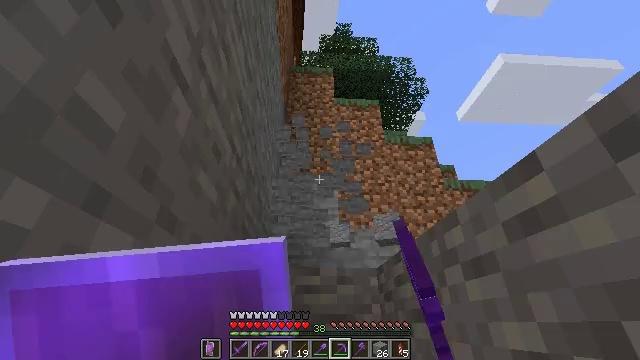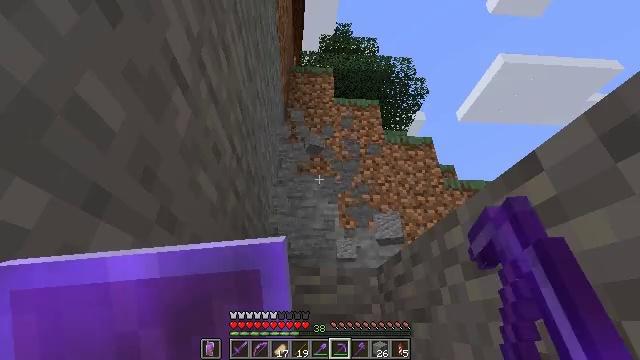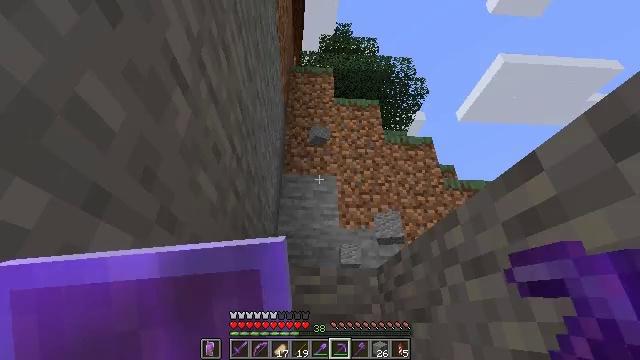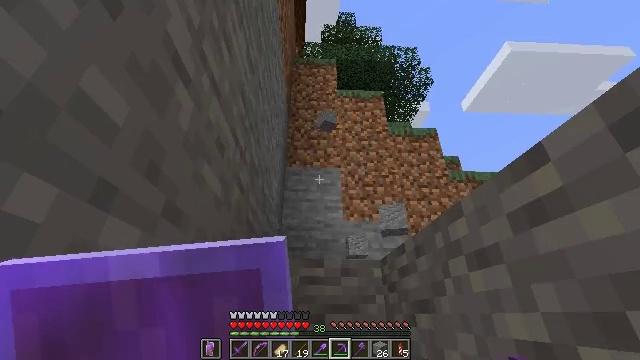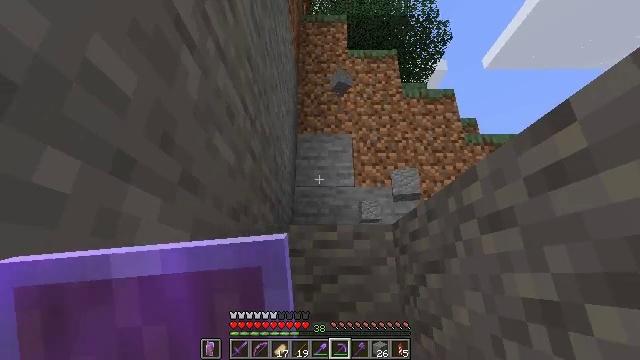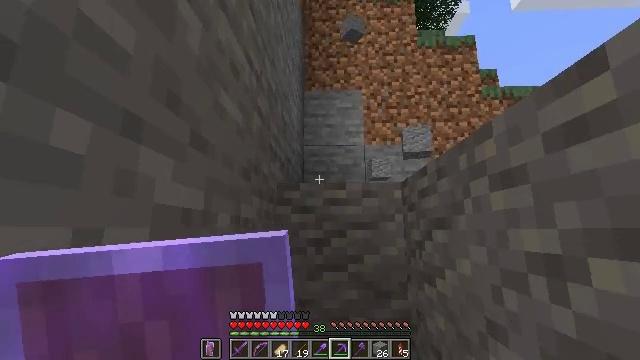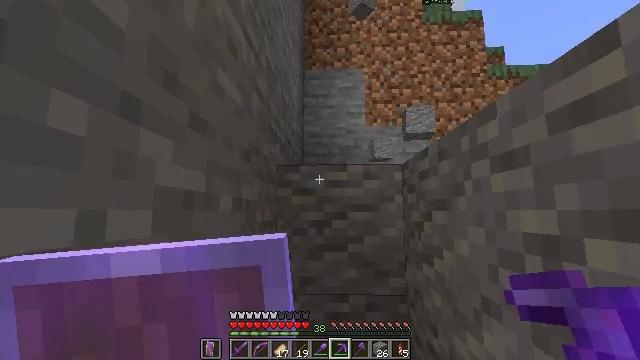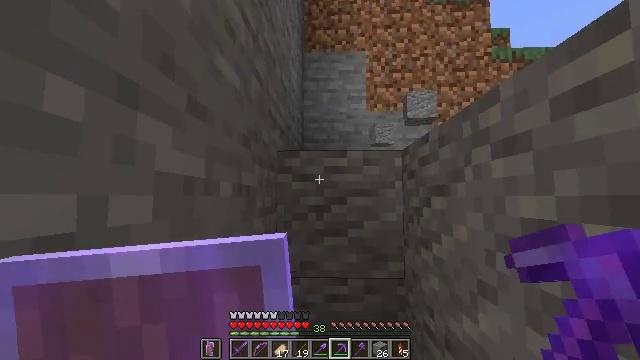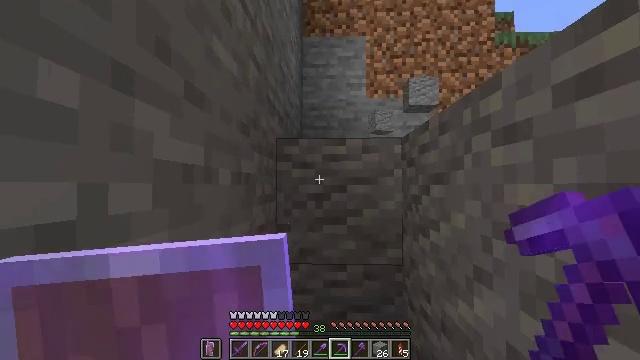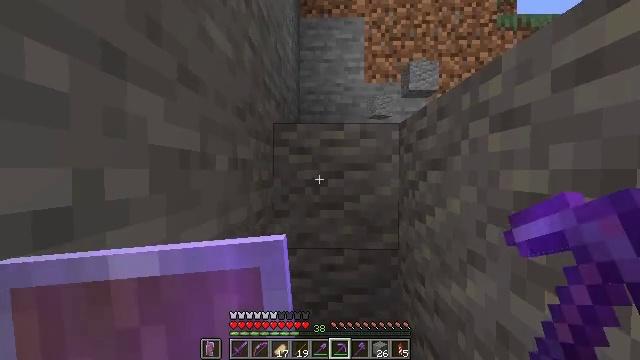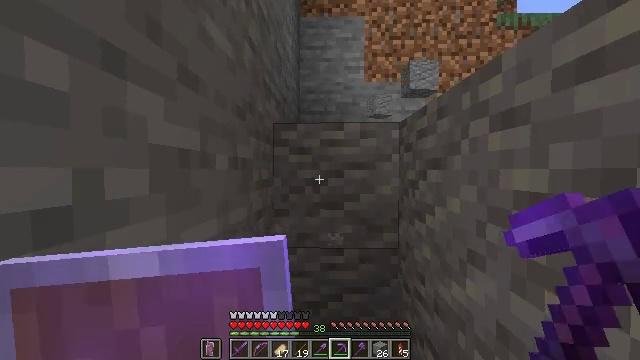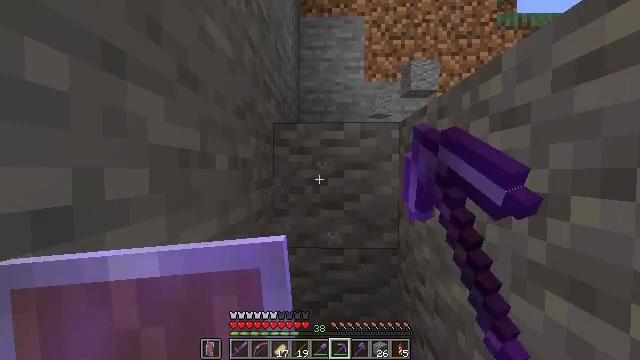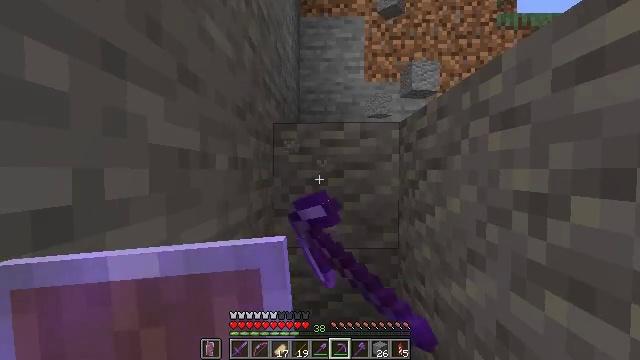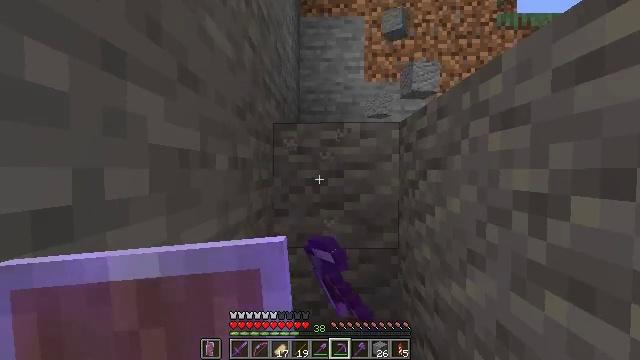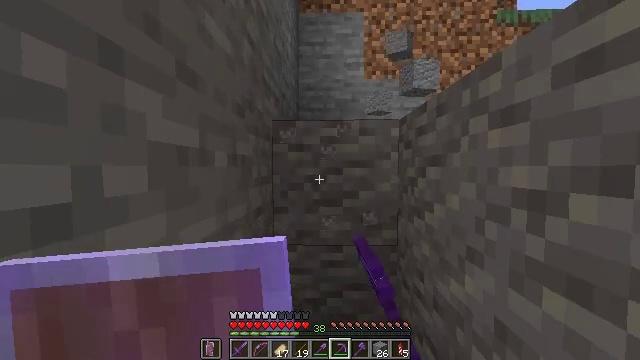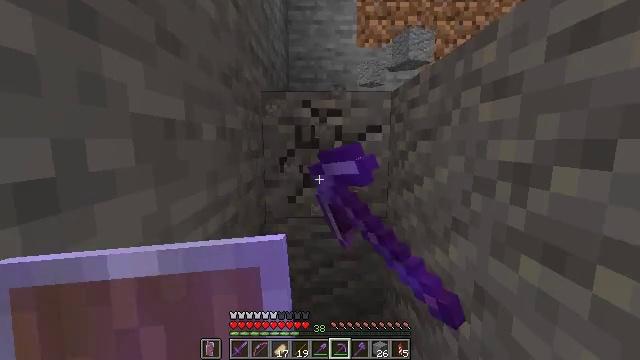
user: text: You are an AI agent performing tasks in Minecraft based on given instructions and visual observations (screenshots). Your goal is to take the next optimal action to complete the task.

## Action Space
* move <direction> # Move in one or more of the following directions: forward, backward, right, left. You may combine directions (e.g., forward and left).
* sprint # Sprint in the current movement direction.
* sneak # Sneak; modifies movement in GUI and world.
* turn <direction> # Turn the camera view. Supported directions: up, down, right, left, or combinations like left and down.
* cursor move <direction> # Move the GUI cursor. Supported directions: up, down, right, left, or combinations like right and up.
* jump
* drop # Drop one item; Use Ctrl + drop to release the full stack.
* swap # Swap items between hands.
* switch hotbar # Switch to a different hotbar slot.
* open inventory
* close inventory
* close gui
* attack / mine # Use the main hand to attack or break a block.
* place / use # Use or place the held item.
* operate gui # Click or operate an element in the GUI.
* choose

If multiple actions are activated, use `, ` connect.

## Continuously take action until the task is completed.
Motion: motion action
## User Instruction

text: Gather andesite blocks.
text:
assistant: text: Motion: attack / mine
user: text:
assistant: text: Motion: attack / mine
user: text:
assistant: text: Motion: turn down, attack / mine
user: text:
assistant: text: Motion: turn left and down
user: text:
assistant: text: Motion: turn left and down
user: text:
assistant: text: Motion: turn down
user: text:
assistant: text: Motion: turn down
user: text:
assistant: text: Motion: turn down
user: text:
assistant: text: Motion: turn down
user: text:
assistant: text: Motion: attack / mine
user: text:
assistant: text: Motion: attack / mine
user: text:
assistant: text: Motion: attack / mine
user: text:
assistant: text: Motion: attack / mine
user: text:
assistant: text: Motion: attack / mine
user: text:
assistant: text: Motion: turn right and down, attack / mine
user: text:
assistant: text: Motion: turn down, attack / mine
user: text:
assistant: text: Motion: turn down, attack / mine
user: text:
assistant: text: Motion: turn right and down, attack / mine
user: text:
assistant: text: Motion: attack / mine
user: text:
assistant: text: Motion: attack / mine
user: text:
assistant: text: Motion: attack / mine
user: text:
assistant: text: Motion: attack / mine
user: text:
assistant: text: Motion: attack / mine
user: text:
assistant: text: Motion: attack / mine
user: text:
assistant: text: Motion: attack / mine
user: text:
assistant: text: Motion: attack / mine
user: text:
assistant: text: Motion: attack / mine
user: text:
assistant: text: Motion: turn up, attack / mine
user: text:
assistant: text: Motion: turn up, attack / mine
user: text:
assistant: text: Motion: turn up, attack / mine